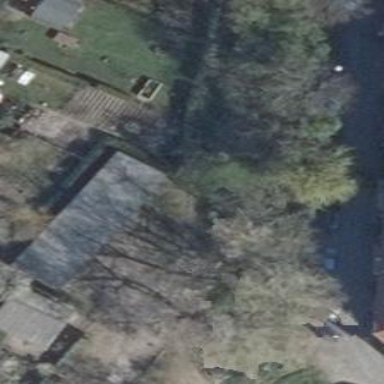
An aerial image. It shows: Garage building.